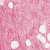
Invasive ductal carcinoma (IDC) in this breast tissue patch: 0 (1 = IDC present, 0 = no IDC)